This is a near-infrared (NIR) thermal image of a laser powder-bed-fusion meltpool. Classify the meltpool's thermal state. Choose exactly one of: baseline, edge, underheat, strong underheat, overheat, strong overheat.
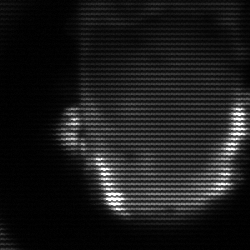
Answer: baseline